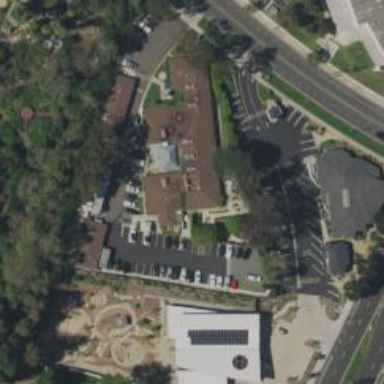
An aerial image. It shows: Hospital providing healthcare services.